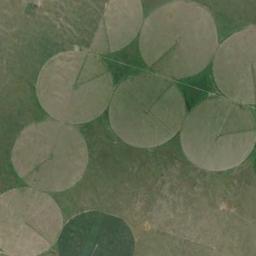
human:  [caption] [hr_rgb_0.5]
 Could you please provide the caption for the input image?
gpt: Several green, Ocher-shaped circular farmlands mixed together, Including semicircles .

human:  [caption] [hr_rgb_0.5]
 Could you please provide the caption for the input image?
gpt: Several khaki circular farmlands and a green circular farmlands are neatly arranged on the ground .

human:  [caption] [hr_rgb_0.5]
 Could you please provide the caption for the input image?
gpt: There are round fields on the right .

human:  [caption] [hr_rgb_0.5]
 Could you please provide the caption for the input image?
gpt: There are some bare circle farmland in the green land .

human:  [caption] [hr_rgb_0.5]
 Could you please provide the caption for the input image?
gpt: There are some yellow circular farmlands of the same size arranged neatly .